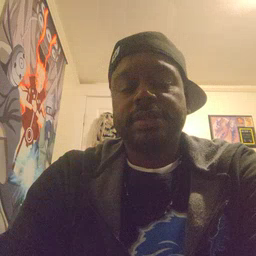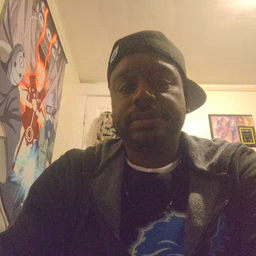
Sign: mad